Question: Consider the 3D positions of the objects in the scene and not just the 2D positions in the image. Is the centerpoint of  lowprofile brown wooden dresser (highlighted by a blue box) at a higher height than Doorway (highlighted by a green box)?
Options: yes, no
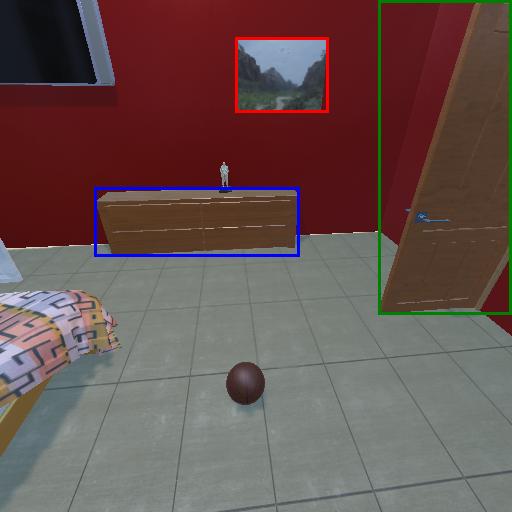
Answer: yes